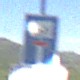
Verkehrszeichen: SackgasseRadverkehrDurchlaessig
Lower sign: HinweisGeaenderteVorfahrtVerkehrsfuehrungVerkehrsregelung3
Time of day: MorningAfternoon
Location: Outdoor (RoadRail)
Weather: PartlyCloudy
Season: NotSpecified
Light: Natural